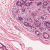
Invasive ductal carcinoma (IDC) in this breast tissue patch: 0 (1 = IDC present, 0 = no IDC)